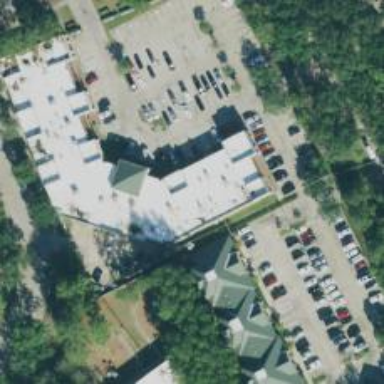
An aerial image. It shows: Healthcare clinic is depicted in the image.